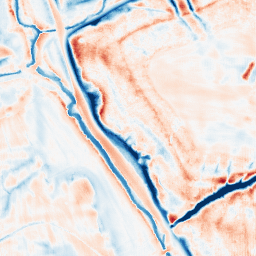
Category: trend_removal
Decomposition family: local_polynomial
Decomposition parameters: window_size: 21
degree: 1
Upsampling method: fft_zeropad
Upsampling parameters: scale: 8
Upsampling scale: 8